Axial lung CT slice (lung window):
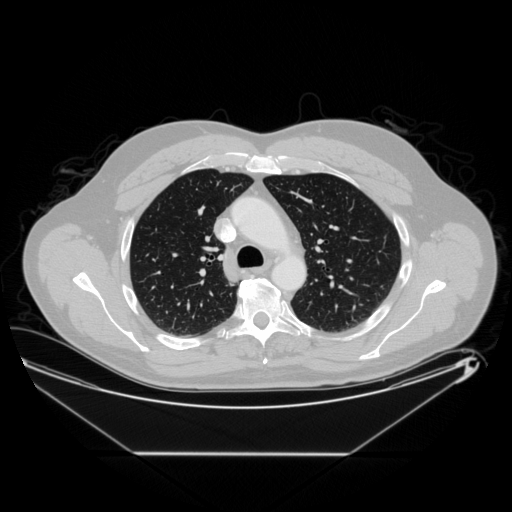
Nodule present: no